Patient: sex M, age 48
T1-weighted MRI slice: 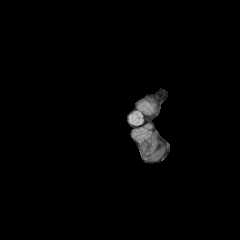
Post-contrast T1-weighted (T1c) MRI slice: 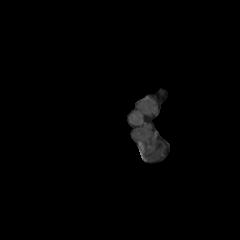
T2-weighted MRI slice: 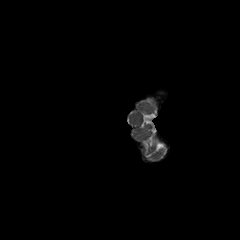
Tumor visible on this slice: no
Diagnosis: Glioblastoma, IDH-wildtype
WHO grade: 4